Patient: sex F, age 26
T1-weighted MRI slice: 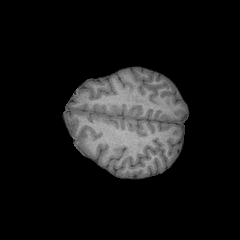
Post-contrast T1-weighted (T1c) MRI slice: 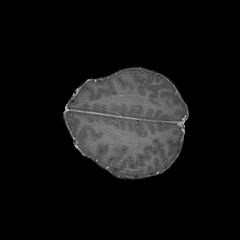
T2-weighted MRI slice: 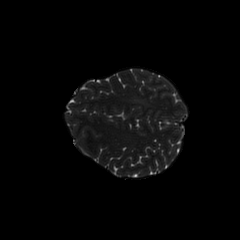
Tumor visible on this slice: yes
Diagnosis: Glioblastoma, IDH-wildtype
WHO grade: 4